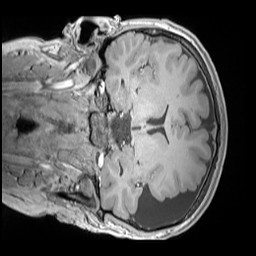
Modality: MP2RAGE
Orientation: coronal
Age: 12
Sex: male
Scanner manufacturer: siemens
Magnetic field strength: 3 T
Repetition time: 4 s
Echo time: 0.00303 s